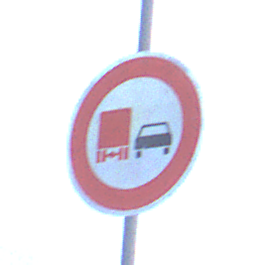
Verkehrszeichen: UeberholverbotKraftfahrzeuge
Umgebung: Outdoor, Suburban
Tageszeit: SunriseSunset
Wetter: PartlyCloudy
Licht: Natural
Jahreszeit: NotSpecified
Kontrast: LowContrast